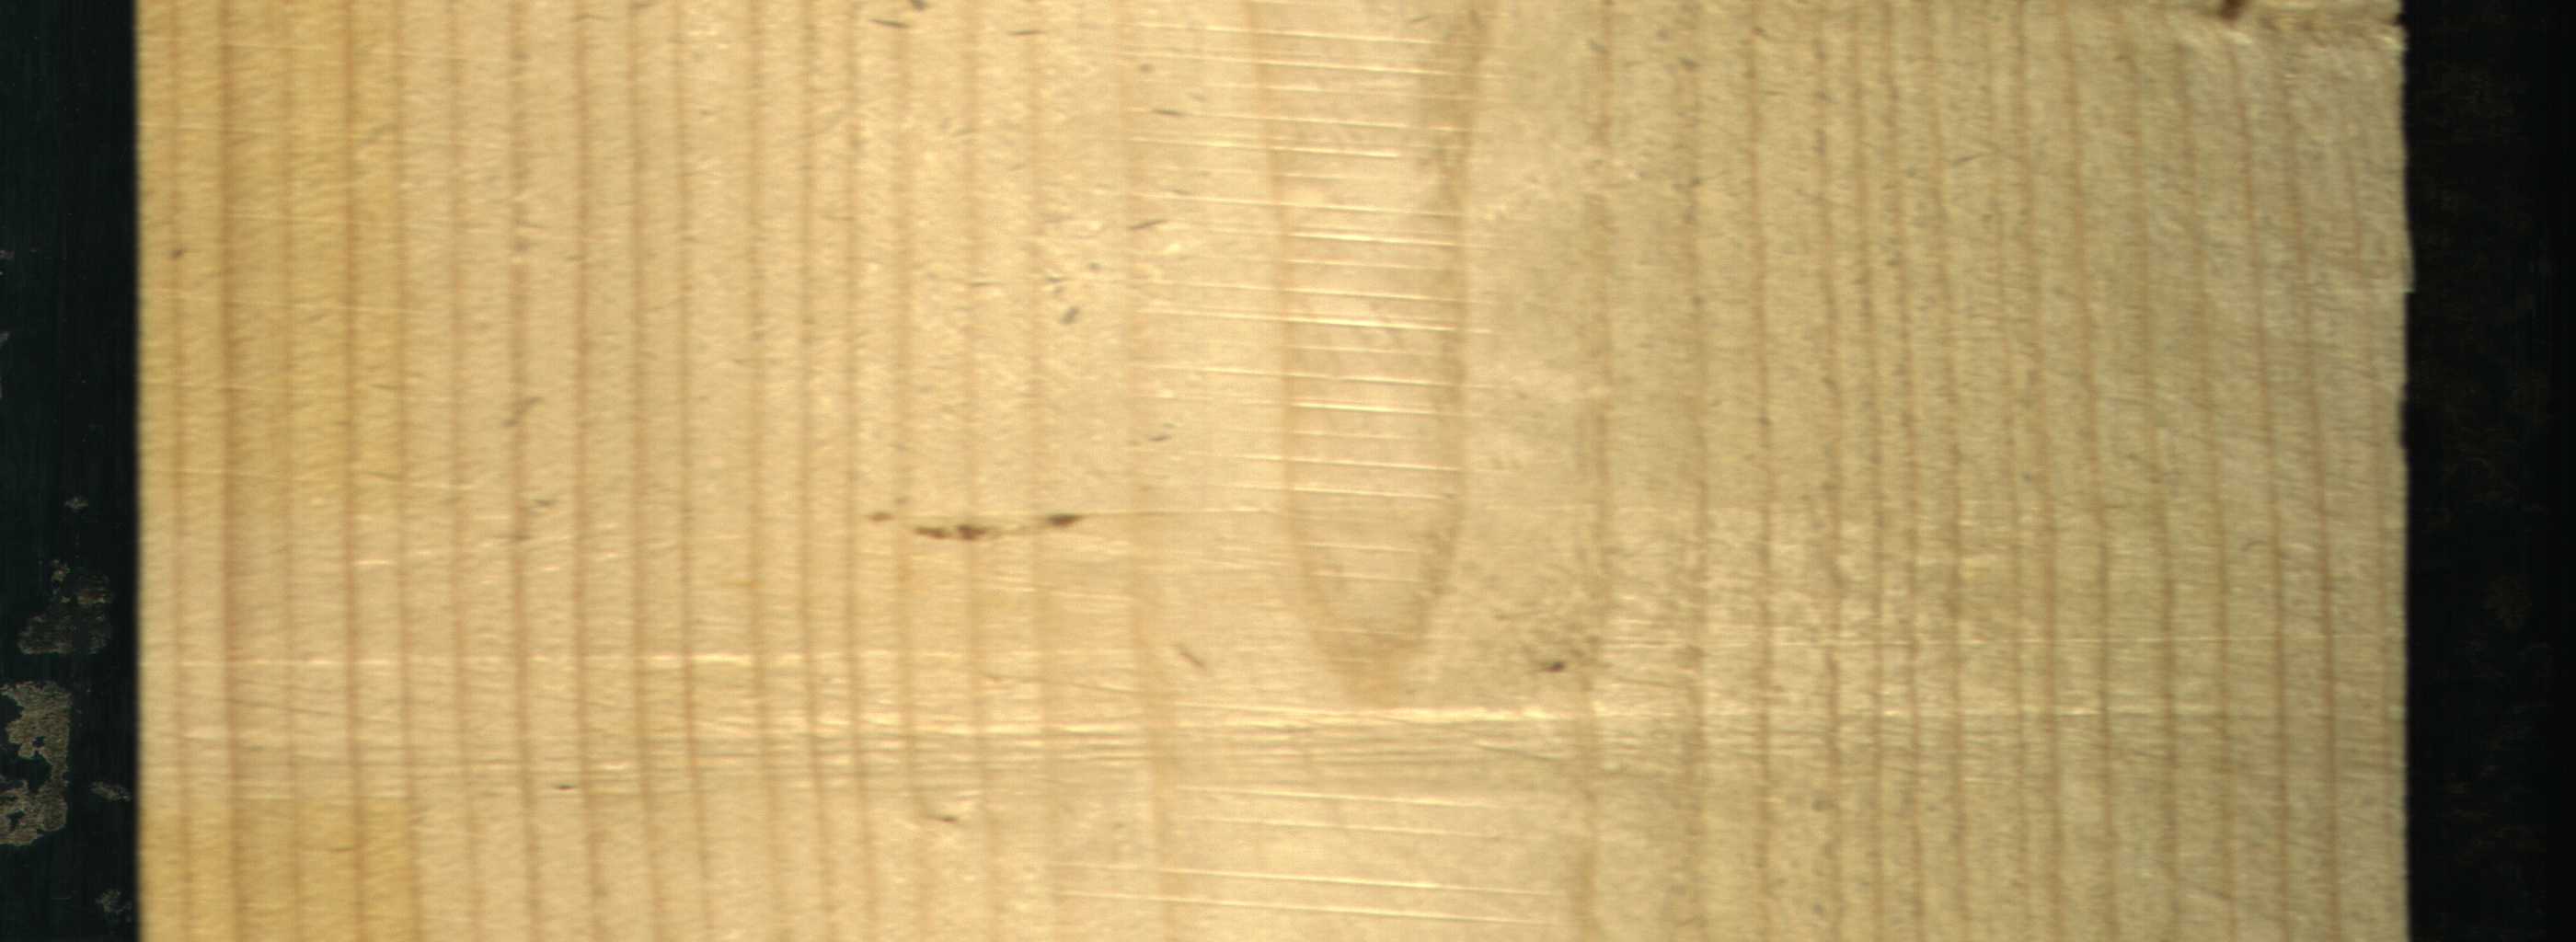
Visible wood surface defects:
resin